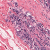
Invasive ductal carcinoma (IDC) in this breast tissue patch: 0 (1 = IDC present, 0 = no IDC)